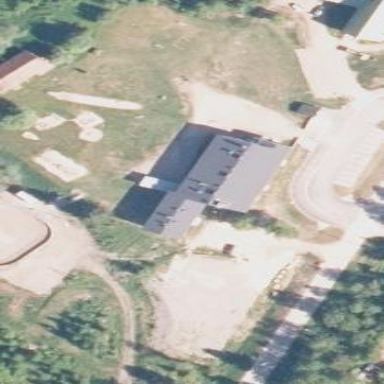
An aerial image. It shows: School building.